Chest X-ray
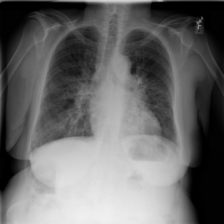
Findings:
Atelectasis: negative
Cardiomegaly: negative
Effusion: negative
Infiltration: positive
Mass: negative
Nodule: negative
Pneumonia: negative
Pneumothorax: negative
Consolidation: negative
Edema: negative
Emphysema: negative
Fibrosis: positive
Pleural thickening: negative
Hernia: negative